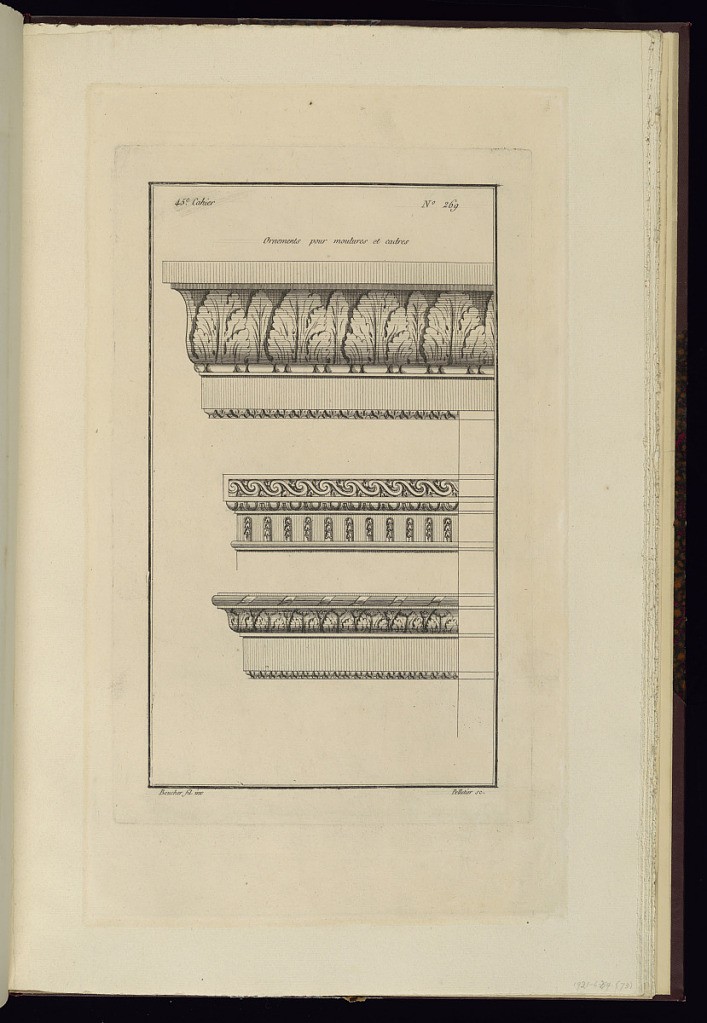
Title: Ornements pour moulures et cadres
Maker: Juste-François Boucher, French, 1736 – 1782
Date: ca. 1775
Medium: Engraving on off white laid paper
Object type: Print
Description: Designs for moldings and frames featuring ornament motifs including acanthus leaves, bead and bar course, lamb tongue, wave pattern, egg and dart, fluting, and bound reed. The plate is signed.